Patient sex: M
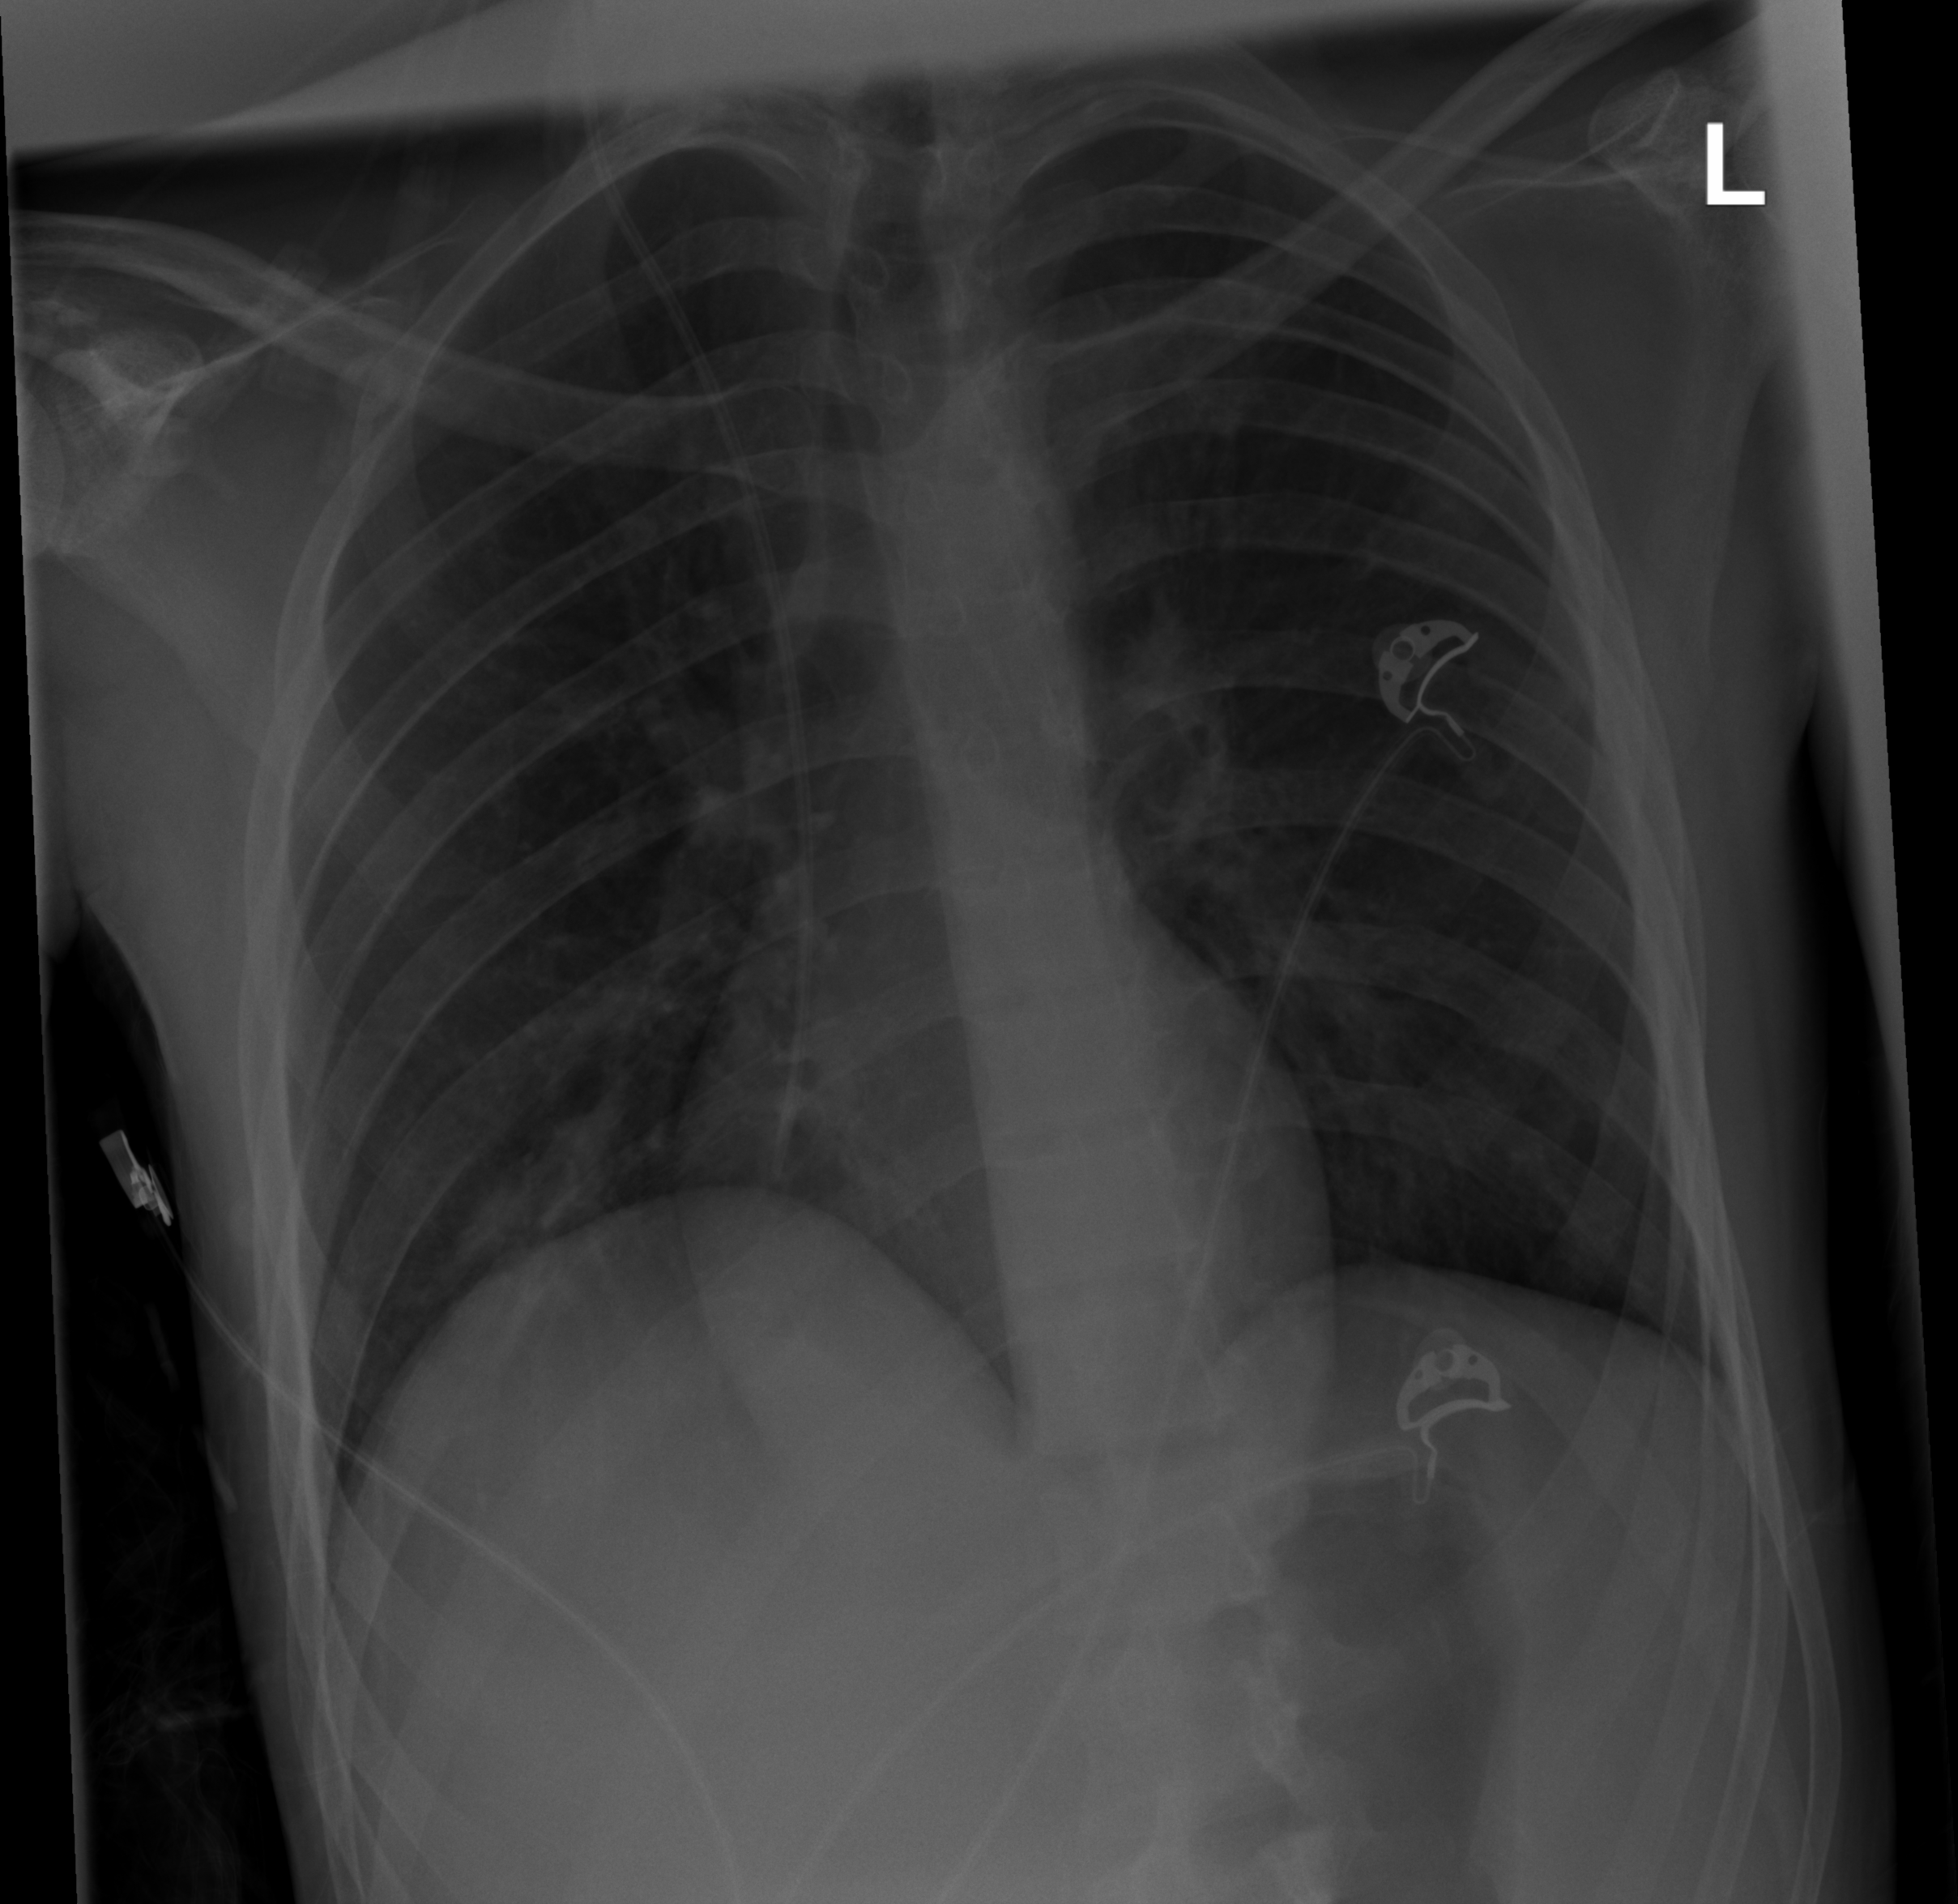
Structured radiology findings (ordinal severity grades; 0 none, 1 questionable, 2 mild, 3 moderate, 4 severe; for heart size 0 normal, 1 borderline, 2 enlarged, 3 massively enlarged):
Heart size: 0
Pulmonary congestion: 0
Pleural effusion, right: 0
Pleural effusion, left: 0
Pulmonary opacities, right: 2
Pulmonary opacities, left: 0
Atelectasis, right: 1
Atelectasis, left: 0